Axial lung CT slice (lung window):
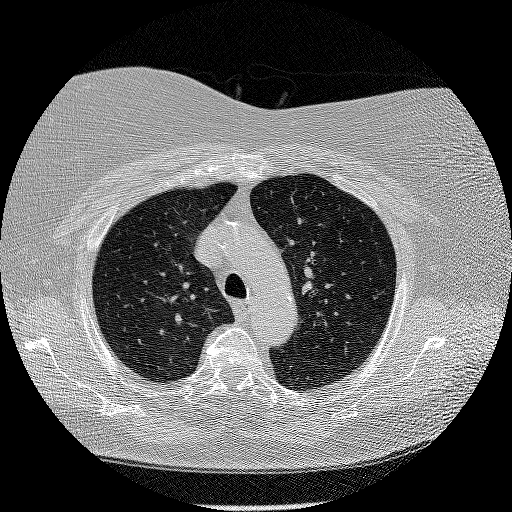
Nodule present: no